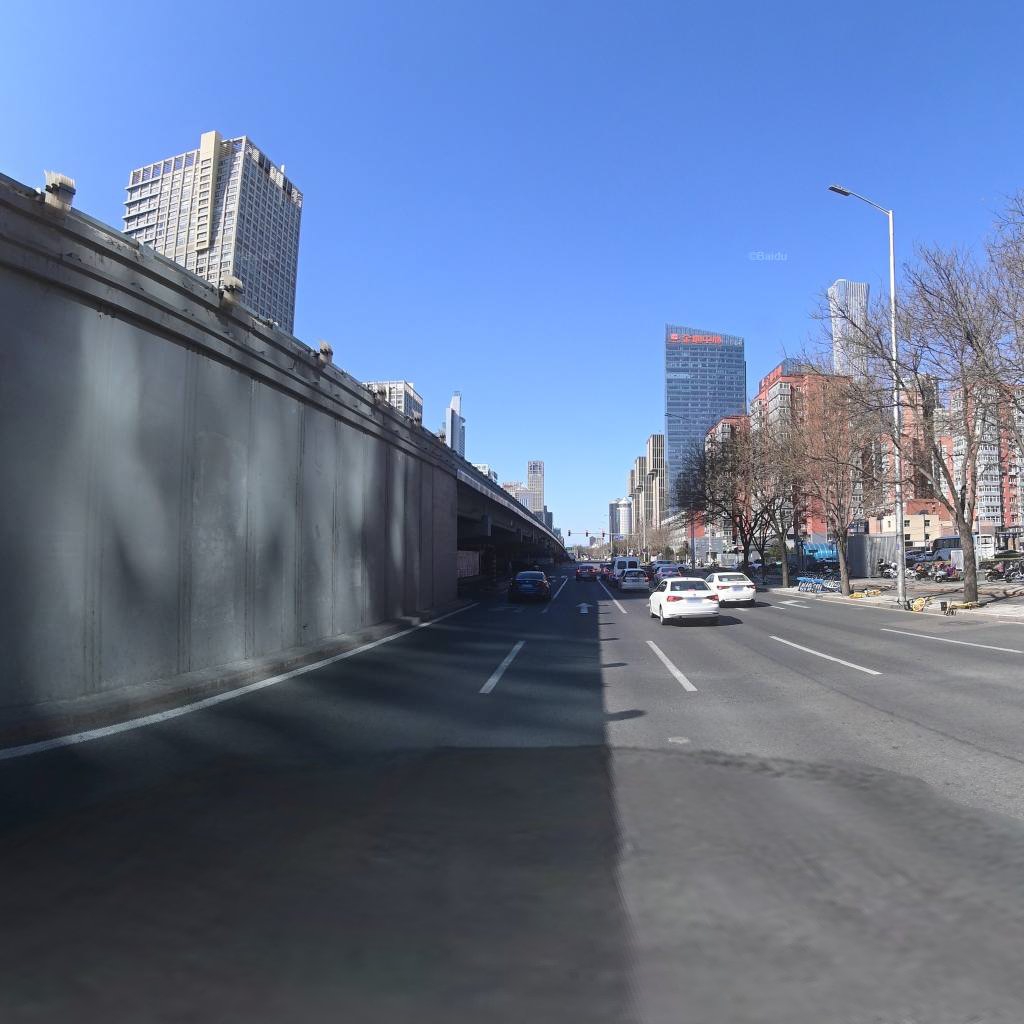
Region: Chaoyang
Road damage annotations: longitudinal patch